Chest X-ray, AP view. Patient: 50 years old, sex M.
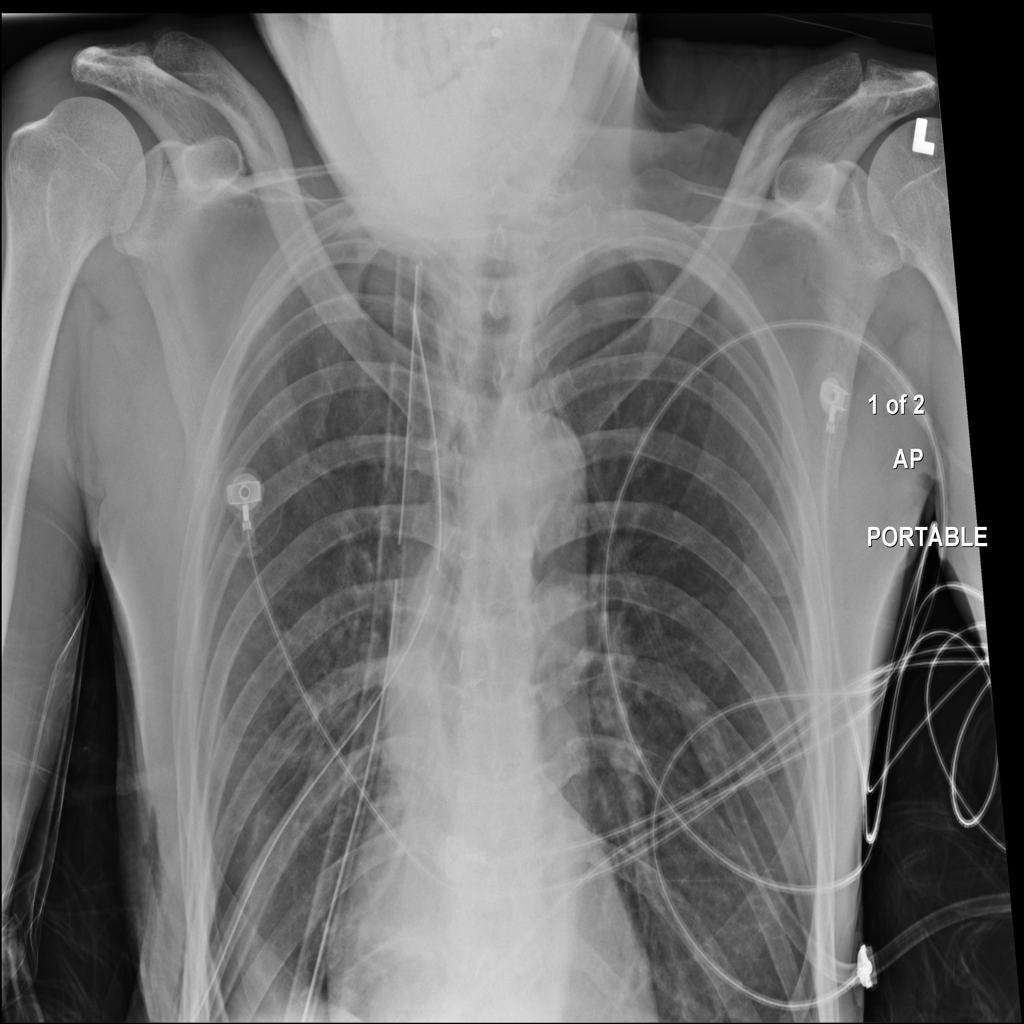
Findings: Nodule